Question: I put a spinner in 'AlertDialog' and from some reason colors there are displayed differently than in normal activity. That brings me to this problem:

When I have that spinner in normal activity, text color is black and background color of dropdown list is gray. Here is the opposite, background color of dropdown list is black and text color is white. That would also be OK but the problem is, as you can see on that image, that white text is almost invisible on that gray background.
I tried to define new TextView and apply new adapter but that affects only color of the dropdown list. After the item is selected, text is still white.
spinner_text.xml
'''
<?xml version="1.0" encoding="utf-8"?>
<TextView
xmlns:android="http://schemas.android.com/apk/res/android"
android:layout_width="fill_parent"
android:layout_height="wrap_content"
android:gravity="left"
android:textColor="@android:color/black"
/>
'''
Adapter
'''
ArrayAdapter<String> adapter = new ArrayAdapter<String>(this, R.layout.spinner_text, values);
spinner.setAdapter(adapter);
'''
All I want is the same look like it would be if I have put a spinner in layout which is used by activity.
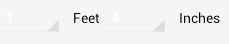
Answer: As this because of you set the theme for your application. You need to implement your Custom adapter class and implement SpinnerAdapter for this.
here is the example for this
'''
public class CusSpinnerAdapter extends ArrayAdapter<String>
implements SpinnerAdapter{
private LayoutInflater inflate;
private int resourceId;
private String[] options;
private int selIndex;
private Context context;
public CusSpinnerAdapter(Context context, int textViewResourceId,
String[] objects) {
super(context, textViewResourceId, objects);
this.context = context;
this.inflate = (LayoutInflater)context.getSystemService(Context.LAYOUT_INFLATER_SERVICE);
this.resourceId = textViewResourceId;
this.options = objects;
}
public void setSelectedIndex(int selIndex){
this.selIndex = selIndex;
}
@Override
public View getView(int position, View convertView, ViewGroup parent) {
if(convertView==null){
convertView = inflate.inflate(resourceId, null);
Holder holder = new Holder();
holder.textView = (TextView)convertView.findViewById(R.id.spinner_item);
convertView.setTag(holder);
}
Holder holder = (Holder)convertView.getTag();
holder.textView.setText(options[position]);
return convertView;
}
@Override
public View getDropDownView(int position, View convertView, ViewGroup parent) {
if(convertView==null){
convertView = inflate.inflate(resourceId, null);
Holder holder = new Holder();
holder.textView = (TextView)convertView.findViewById(R.id.spinner_item);
convertView.setTag(holder);
}
Holder holder = (Holder)convertView.getTag();
holder.textView.setText(options[position]);
if(position==selIndex){
holder.textView.setBackgroundColor(context.getResources().getColor(R.color.spinner_item_selected));
}else
holder.textView.setBackgroundColor(context.getResources().getColor(R.color.spinner_item_default));
return convertView;
}
private class Holder{
TextView textView;
}
}
'''
In this selIndex was selected index item. You need to implement this as you identify that which item was selected and set selected drawable for your item. Just implement on item selected of spinner control and from that set the index value for this adapter class.
Here is the another way also
<URL>